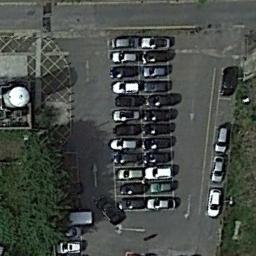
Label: parking_lot